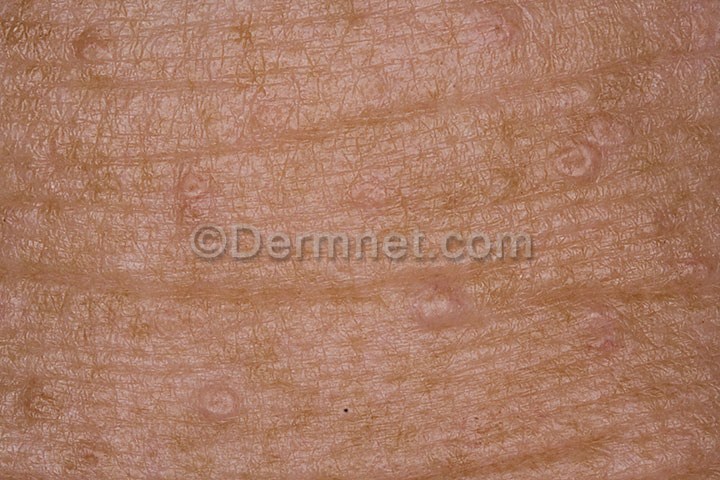
Disease: Seborrheic Keratoses and other Benign Tumors